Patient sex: F
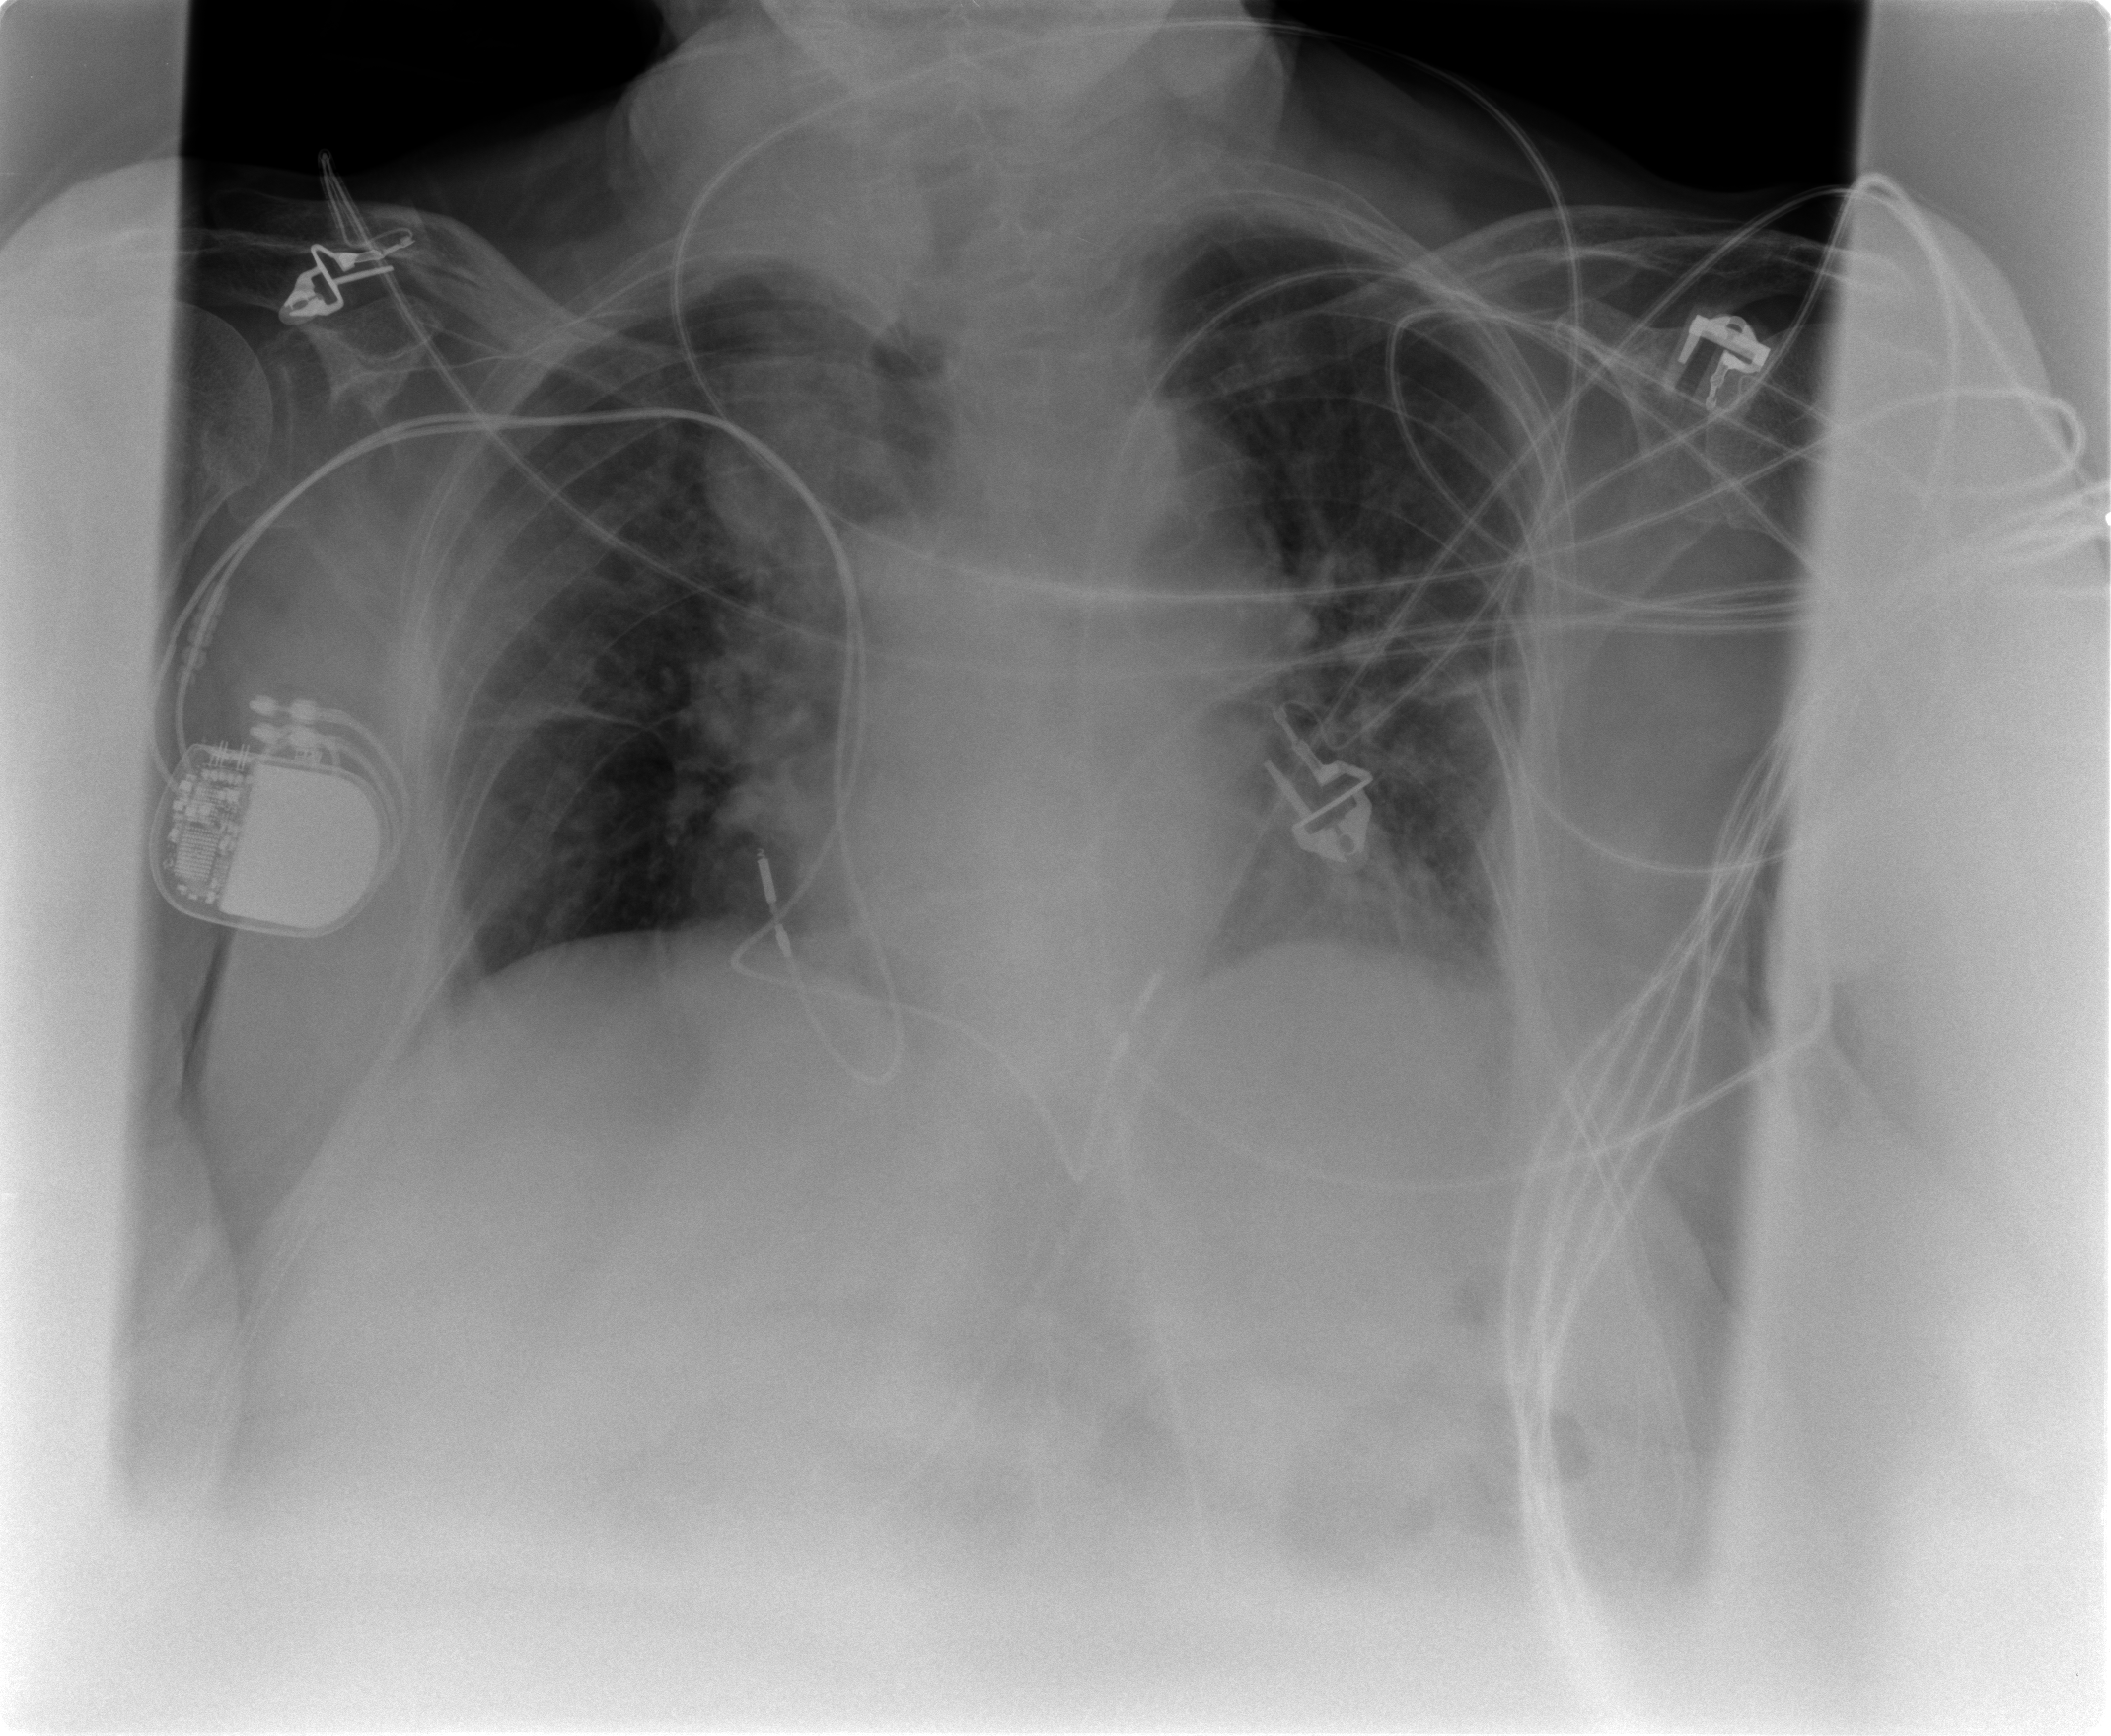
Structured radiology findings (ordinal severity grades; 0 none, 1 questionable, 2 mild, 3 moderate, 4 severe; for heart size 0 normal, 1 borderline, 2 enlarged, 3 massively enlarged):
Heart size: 0
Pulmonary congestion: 1
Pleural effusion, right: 0
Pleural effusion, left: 0
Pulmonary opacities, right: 0
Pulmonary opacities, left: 0
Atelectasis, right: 2
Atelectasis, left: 2